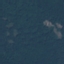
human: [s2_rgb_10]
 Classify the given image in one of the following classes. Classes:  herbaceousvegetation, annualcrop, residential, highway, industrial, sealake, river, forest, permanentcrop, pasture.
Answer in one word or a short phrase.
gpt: Forest